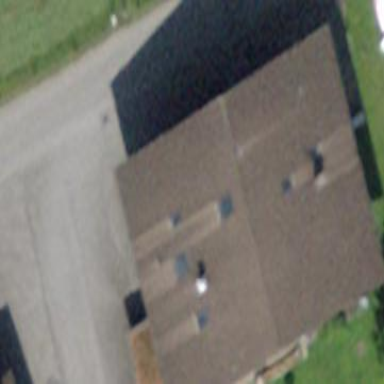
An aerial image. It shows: Simple house.